Question: I'm using Neo4j for a research project and am struggling with a small problem.
The underlying data is a highly linked graph and I'm not able to visualize it in a good manner. As you can see in the screenshot, the relationships are overlapping and I can always just click the top one for further information. I already tried two approaches: try to hide relationships in the visualized result (Neo4j Browser with Cypher queries) and I was looking for alternatives to neo4j's built in visualization.
So my desired approach would be to just hide relationships from the visualized result. But even queries such as 'MATCH (a)-[t]->(b) WHERE t.probability > 0.1 RETURN a,b,t' return less nodes and still display all relationships between this few nodes.
Does anybody know how to hide different relationships in the result? if it is not possible with neo4j's built in solution an open source or at least free visualization tool recommendation would be highly appreciated.
Some info about my graph: it displays a transition map (A Bayesian Network) of 10 zones and the probabilities of moving from one zone to another. There are a couple of relationships between each node, representing different time intervals. So in example 'Moving from A to B in less than an hour has a probability of 42%'

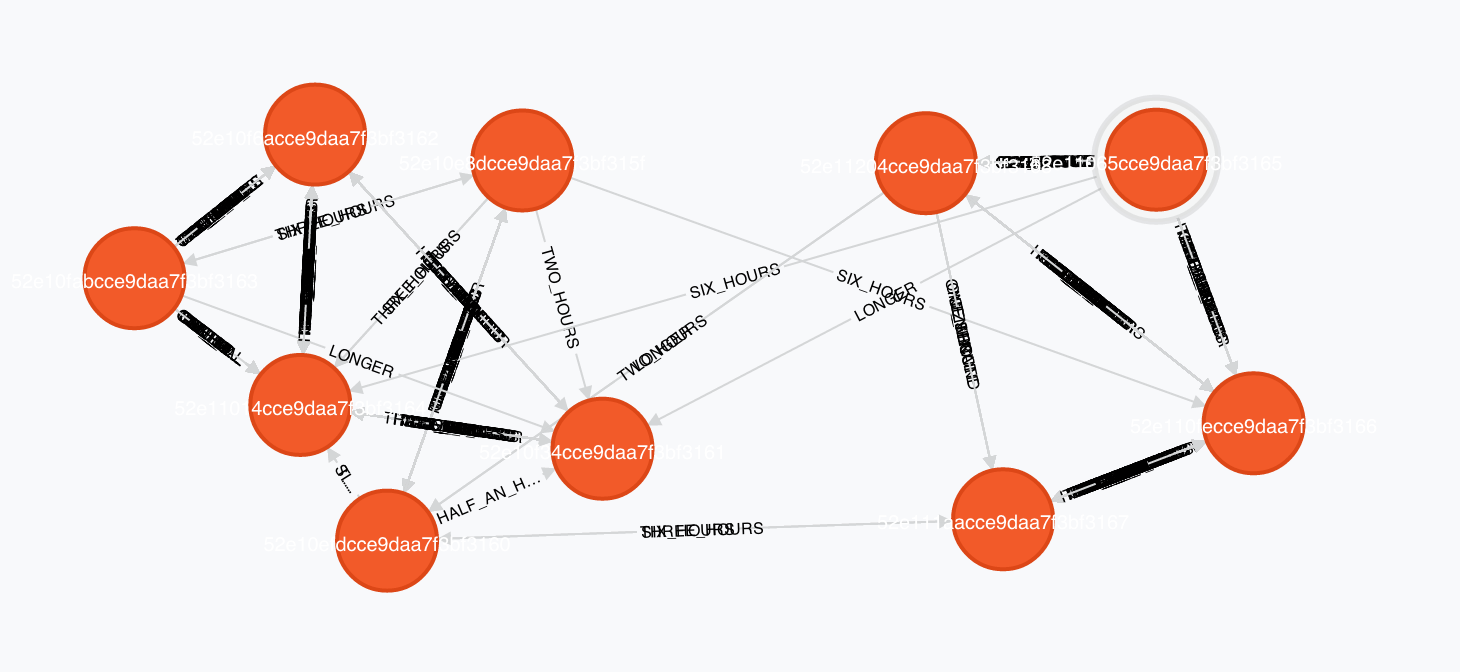
Answer: Neo4j server does an extra query for relationships after it retrieved the nodes, I'm not aware of an easy way to prevent that.
You could use something that uses a different approach to visualization.
E.g. like my demo app here that uses <URL> for visualization:
<URL>